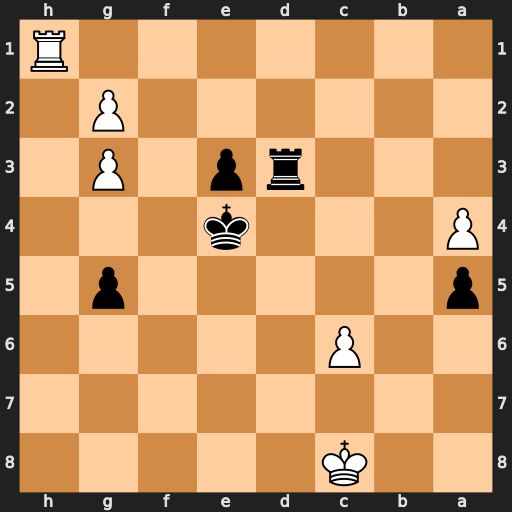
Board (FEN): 2K5/8/2P5/p5p1/P3k3/3rp1P1/6P1/7R
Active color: b
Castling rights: -
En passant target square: -
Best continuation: e2 c7 Rd1 Kb7 Rxh1